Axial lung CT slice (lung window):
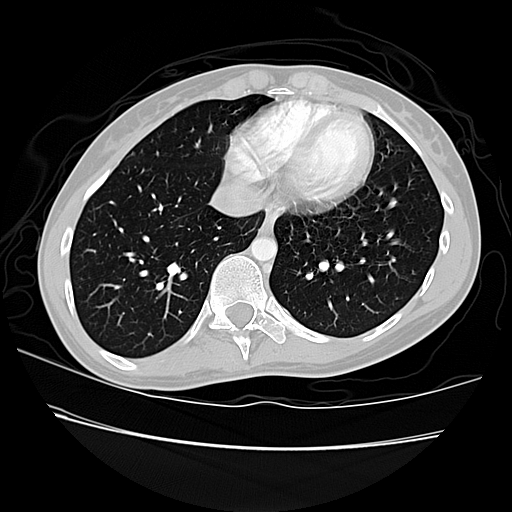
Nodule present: no